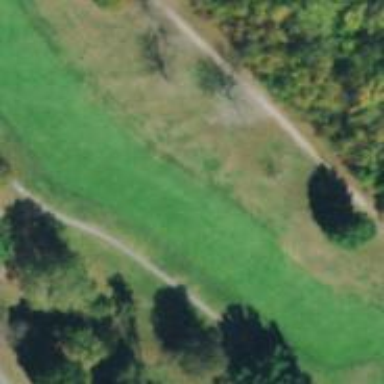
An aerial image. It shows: Golf fairway surrounded by grass.